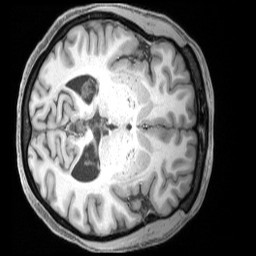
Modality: T1w
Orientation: axial
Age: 34
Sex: female
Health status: ill
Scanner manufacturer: siemens
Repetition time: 2.4 s
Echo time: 0.00231 s